Question: Trying to create a Contact Form where users can email the site admins.
Using the latest 1.10.2.0 Orchard version and despite enabling the 'Dynamic forms' module I cannot seem to be able to get the 'Form widget' in the list.
Following the documentation from here <URL>

Orchard retired the Custom Forms in favor of Dynamic forms however after hours of fiddling I cannot get them to work. I didn't get through the length of looking into the source code yet but having a form is basic functionality and it should work out of the box!
Note: I am aware that stackoverflow has few answered questions this <URL> seems to be the nearest to my problem, however the best answer it revolves around the that I cannot get to work.
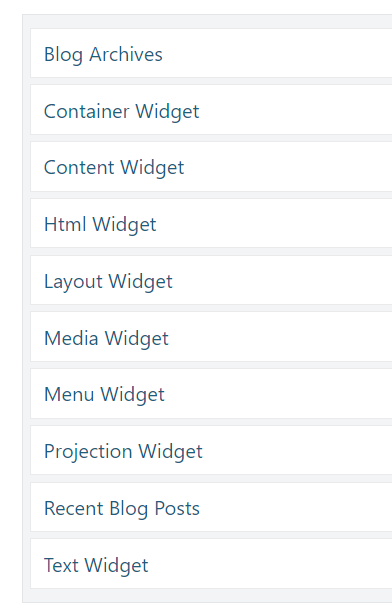
Answer: It should be there
<URL>
If not, check if dynamics form module is enabled. Or check your logs if any error. Custom Forms module should be disabled.